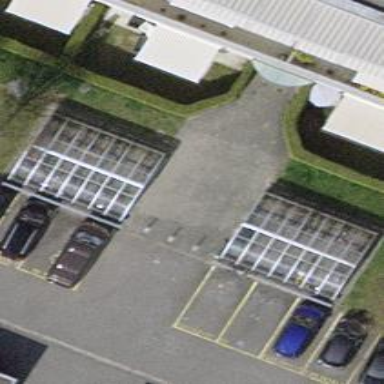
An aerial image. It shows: Bicycle parking area.